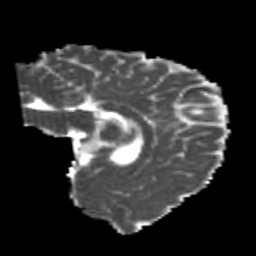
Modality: MD
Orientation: sagittal
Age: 22
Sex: female
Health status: healthy
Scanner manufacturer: philips
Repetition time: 7.386 s
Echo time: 0.08599 s